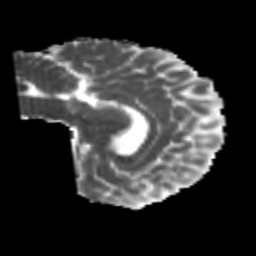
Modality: MD
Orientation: sagittal
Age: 20
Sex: female
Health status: healthy
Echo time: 0.074 s